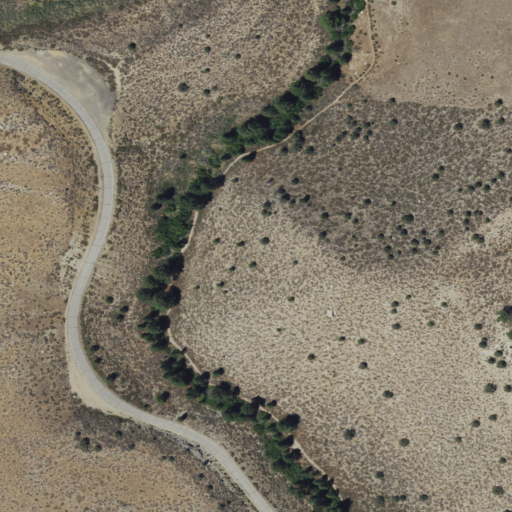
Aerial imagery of valley in California named Whisky Canyon containing shrub, open development, evergreen forest, low intensity development, medium intensity development, and high intensity development